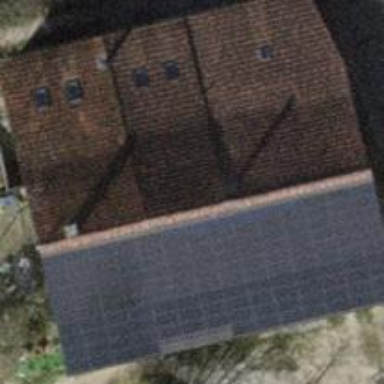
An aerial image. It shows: Gabled building.